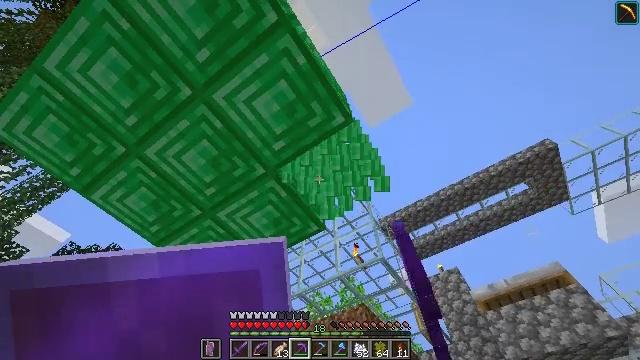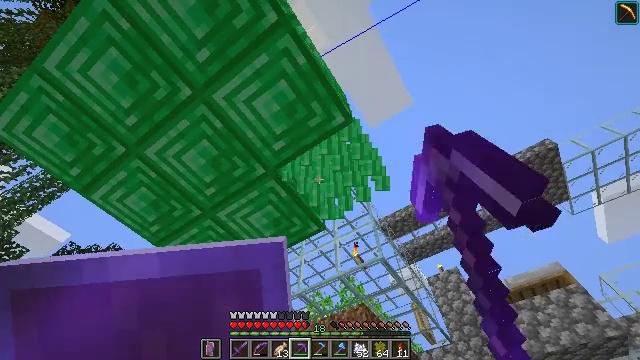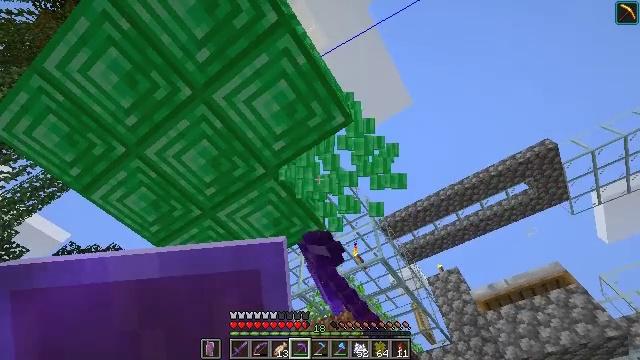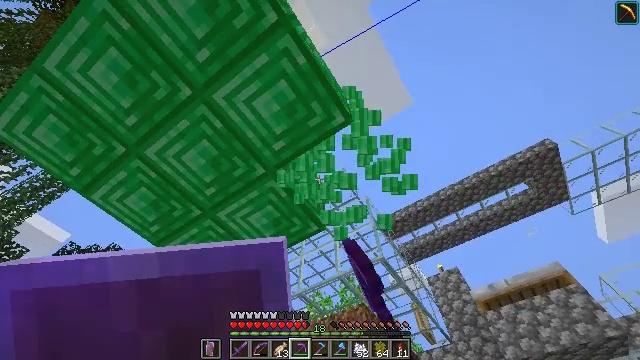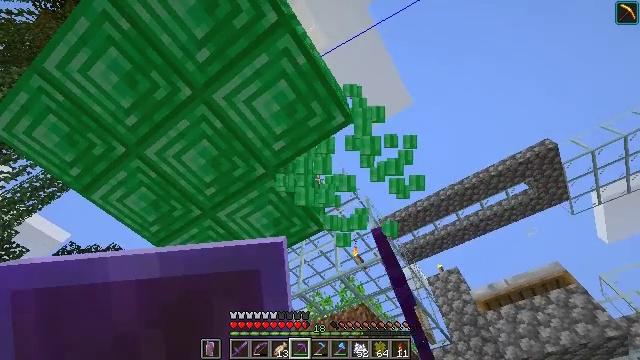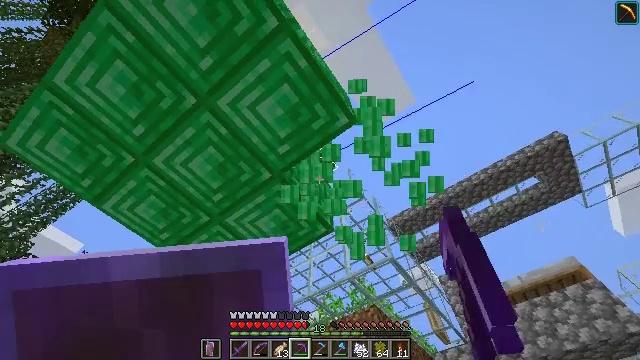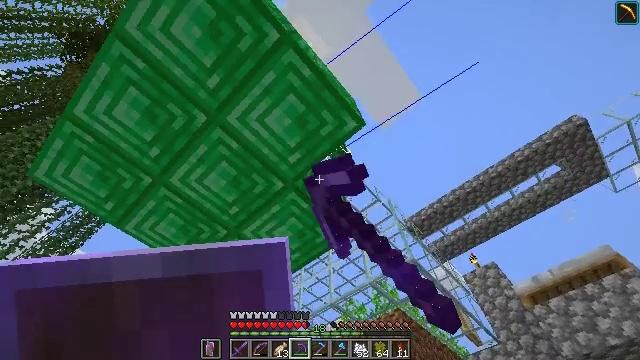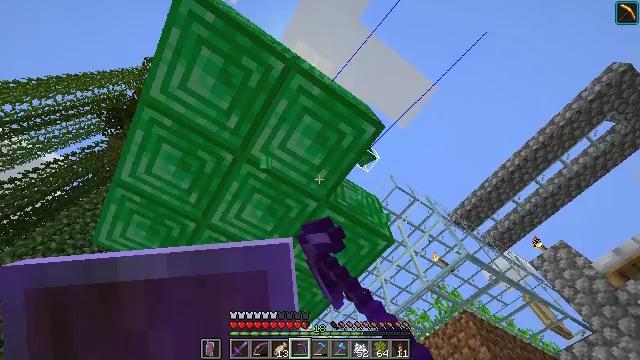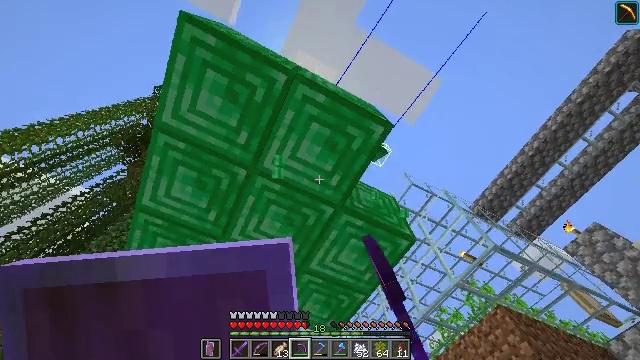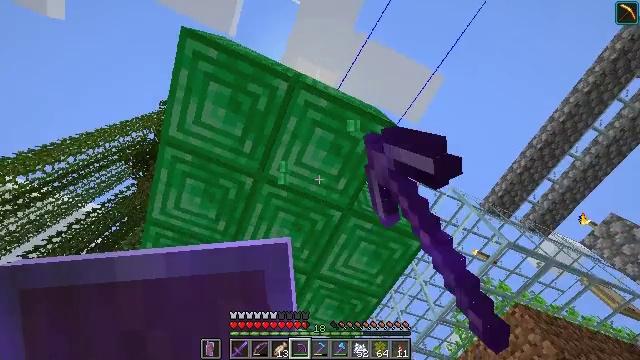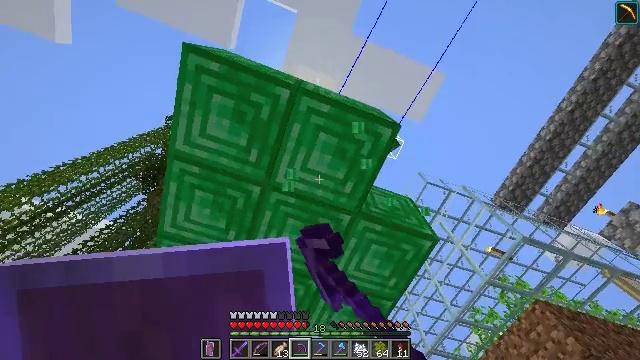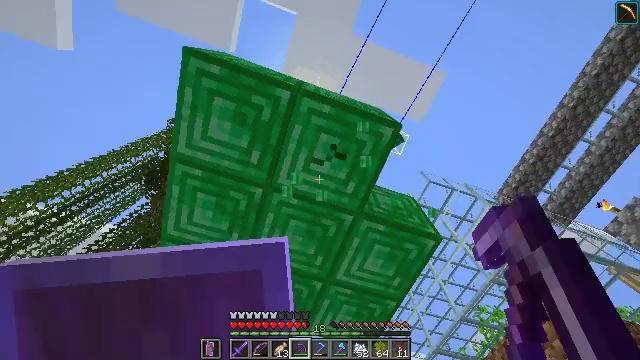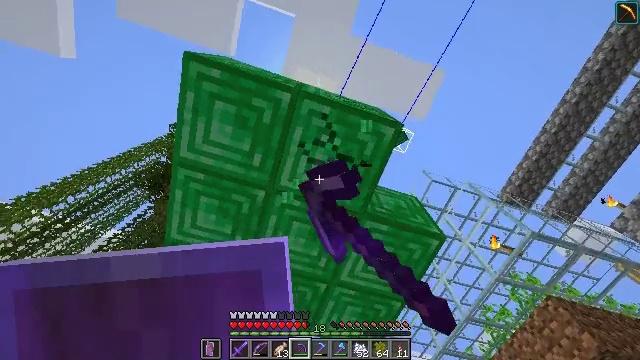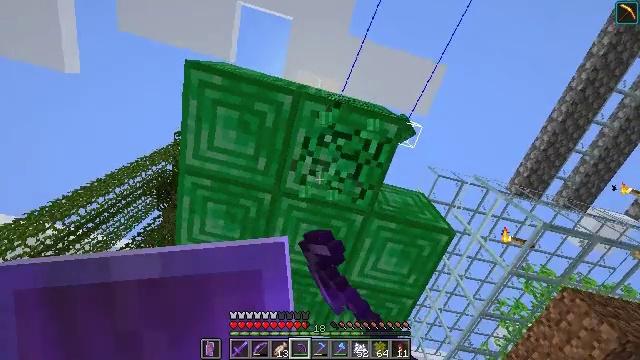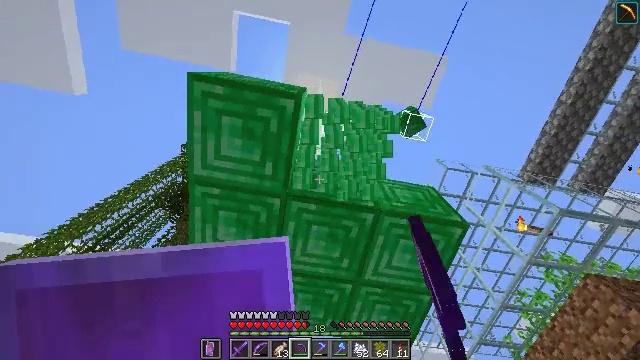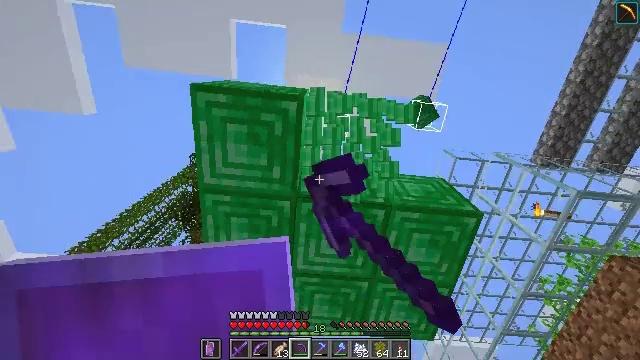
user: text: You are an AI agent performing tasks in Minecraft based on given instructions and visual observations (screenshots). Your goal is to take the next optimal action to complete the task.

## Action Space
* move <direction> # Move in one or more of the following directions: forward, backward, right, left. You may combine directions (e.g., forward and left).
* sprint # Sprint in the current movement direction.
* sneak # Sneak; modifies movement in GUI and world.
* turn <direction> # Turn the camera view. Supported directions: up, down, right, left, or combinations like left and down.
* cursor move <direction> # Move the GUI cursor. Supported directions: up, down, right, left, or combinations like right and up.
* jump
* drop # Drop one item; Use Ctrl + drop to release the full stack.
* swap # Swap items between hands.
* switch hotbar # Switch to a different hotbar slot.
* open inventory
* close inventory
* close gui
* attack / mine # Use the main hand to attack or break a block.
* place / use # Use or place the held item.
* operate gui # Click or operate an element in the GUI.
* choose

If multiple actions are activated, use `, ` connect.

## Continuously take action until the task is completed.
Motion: motion action
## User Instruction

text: Use a pickaxe to mine the emerald block.
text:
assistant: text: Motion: attack / mine
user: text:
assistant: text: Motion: attack / mine
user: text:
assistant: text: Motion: attack / mine
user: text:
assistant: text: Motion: attack / mine
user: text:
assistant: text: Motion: turn left, attack / mine
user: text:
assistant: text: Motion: turn left and up, attack / mine
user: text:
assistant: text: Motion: turn left and up, attack / mine
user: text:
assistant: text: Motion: turn left and up, attack / mine
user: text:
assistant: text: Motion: turn left and up, attack / mine
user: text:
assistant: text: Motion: turn left and up, attack / mine
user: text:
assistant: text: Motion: turn left, attack / mine
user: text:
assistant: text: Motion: turn left, attack / mine
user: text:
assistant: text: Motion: turn left, attack / mine
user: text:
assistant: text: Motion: turn left, attack / mine
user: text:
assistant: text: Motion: turn left, attack / mine
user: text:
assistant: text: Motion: turn left, attack / mine
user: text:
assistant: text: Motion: turn left, attack / mine
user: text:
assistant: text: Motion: turn left, attack / mine
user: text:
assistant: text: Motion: turn left, attack / mine
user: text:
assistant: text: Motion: turn left, attack / mine
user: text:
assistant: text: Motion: turn left, attack / mine
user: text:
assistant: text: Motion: turn left, attack / mine
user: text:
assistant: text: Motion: turn left, attack / mine
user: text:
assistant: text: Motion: turn left, attack / mine
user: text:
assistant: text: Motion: attack / mine
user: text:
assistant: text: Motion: attack / mine
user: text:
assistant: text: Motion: attack / mine
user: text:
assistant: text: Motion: attack / mine
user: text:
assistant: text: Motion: attack / mine
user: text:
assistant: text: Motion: attack / mine